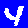
Digit: 4